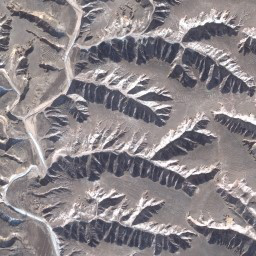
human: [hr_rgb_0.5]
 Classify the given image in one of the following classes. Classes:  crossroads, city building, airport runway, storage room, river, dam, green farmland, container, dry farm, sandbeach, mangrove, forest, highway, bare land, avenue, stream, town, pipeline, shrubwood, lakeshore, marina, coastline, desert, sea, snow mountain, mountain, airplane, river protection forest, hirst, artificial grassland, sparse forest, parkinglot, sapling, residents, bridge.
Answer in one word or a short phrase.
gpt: mountain